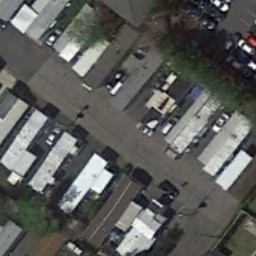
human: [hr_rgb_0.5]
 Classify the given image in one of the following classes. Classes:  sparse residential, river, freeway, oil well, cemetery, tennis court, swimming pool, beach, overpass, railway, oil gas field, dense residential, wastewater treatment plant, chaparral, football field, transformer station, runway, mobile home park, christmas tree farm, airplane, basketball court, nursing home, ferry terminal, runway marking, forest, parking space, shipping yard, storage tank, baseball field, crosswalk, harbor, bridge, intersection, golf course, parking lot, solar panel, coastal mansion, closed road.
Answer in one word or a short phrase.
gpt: mobile home park